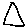
Label: triangle